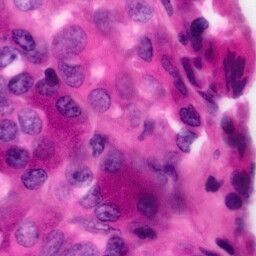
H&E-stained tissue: Pancreatic